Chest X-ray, PA view. Patient: 38 years old, sex F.
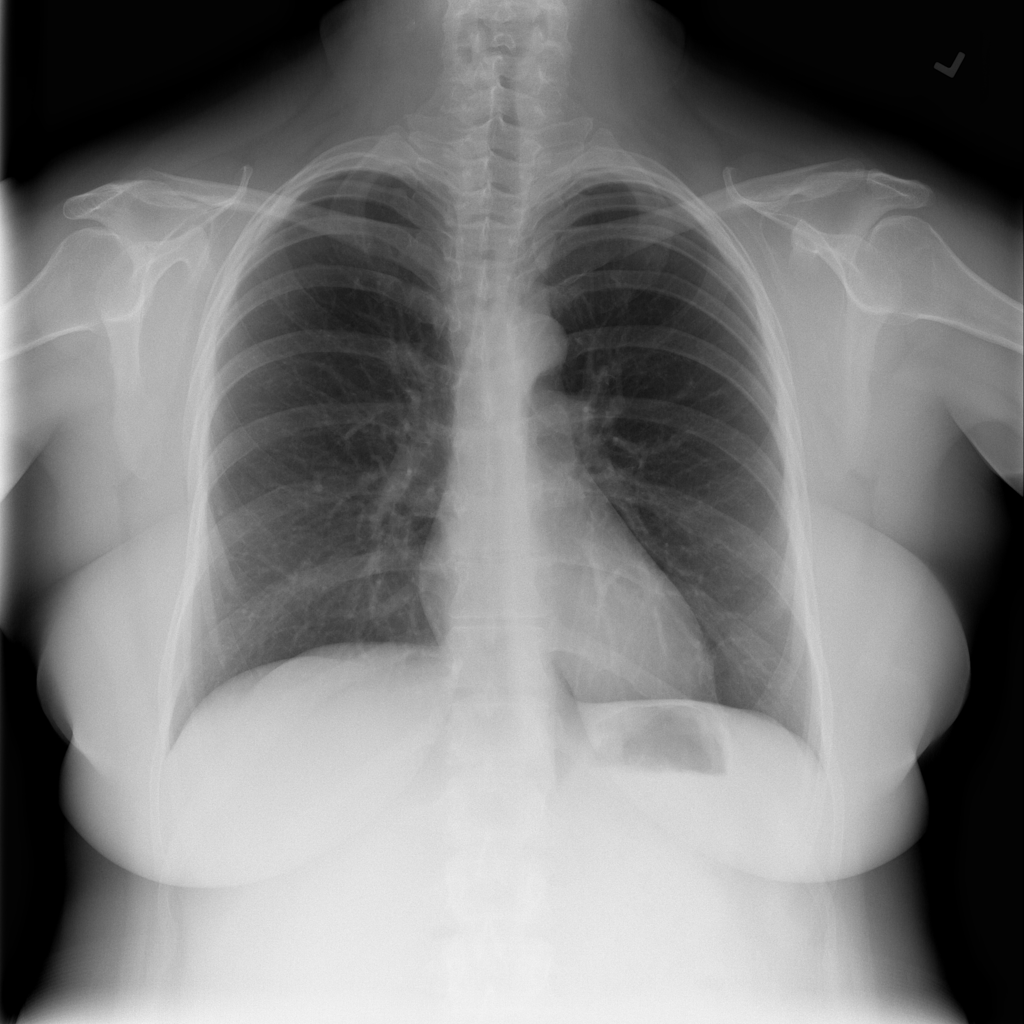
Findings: No Finding